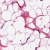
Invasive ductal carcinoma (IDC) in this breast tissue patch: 0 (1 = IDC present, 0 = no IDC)